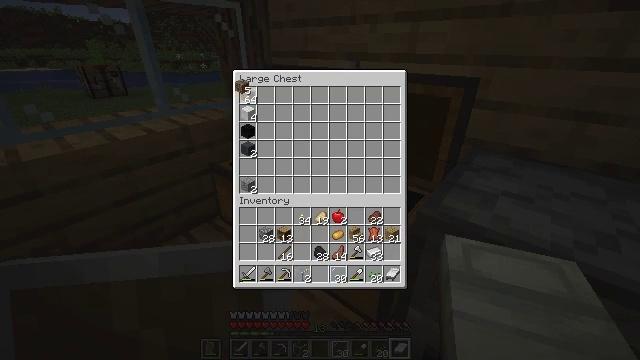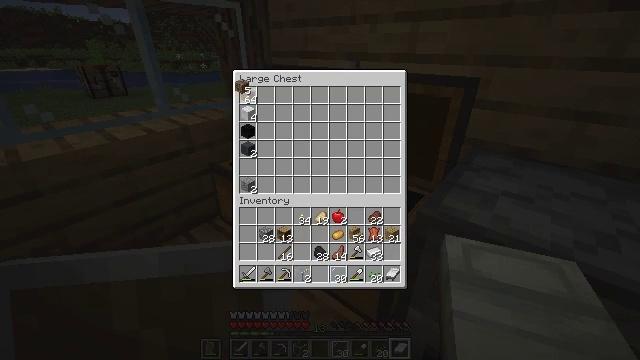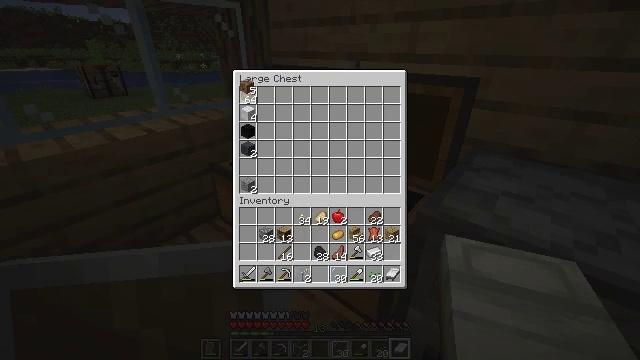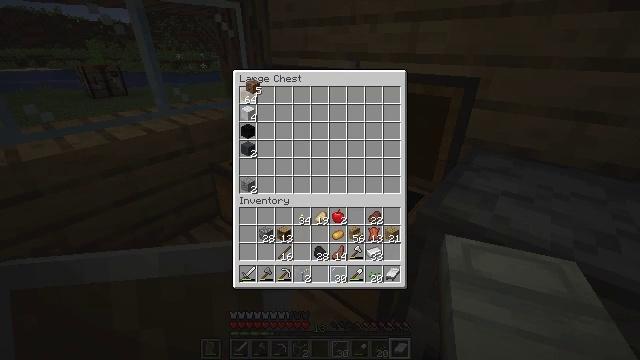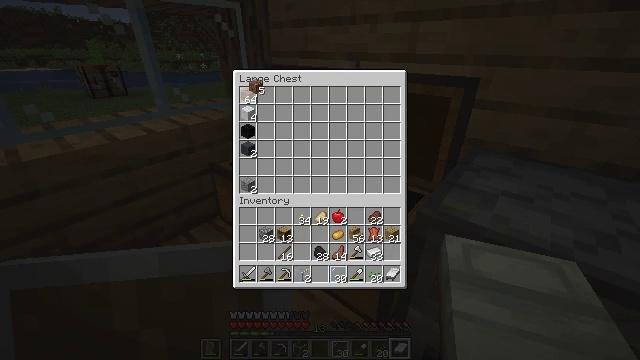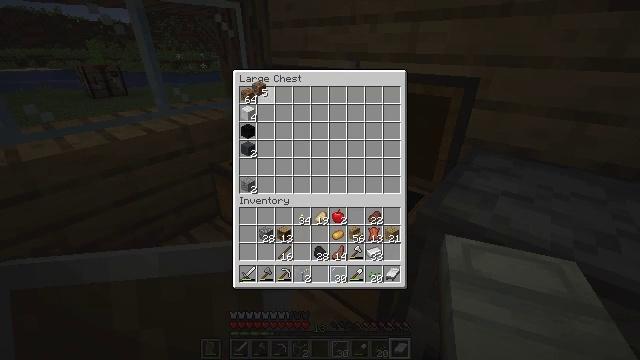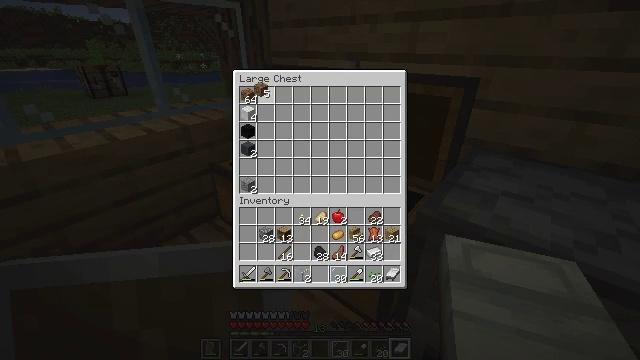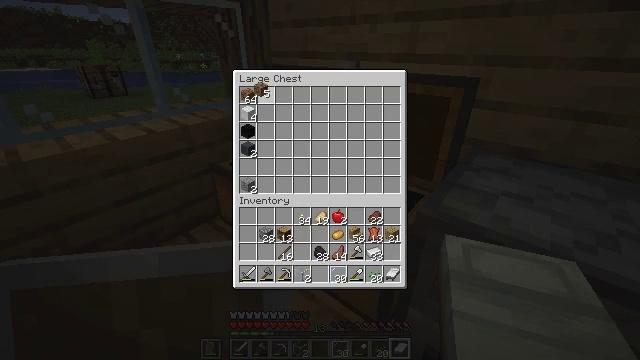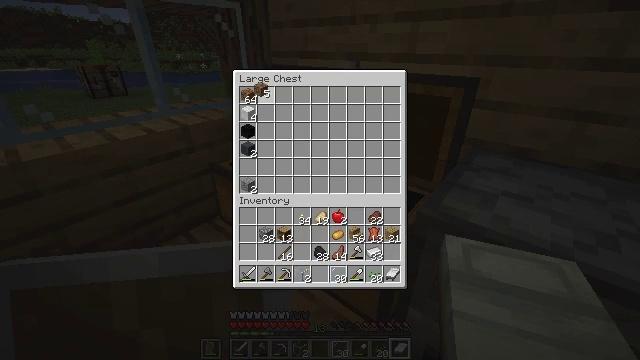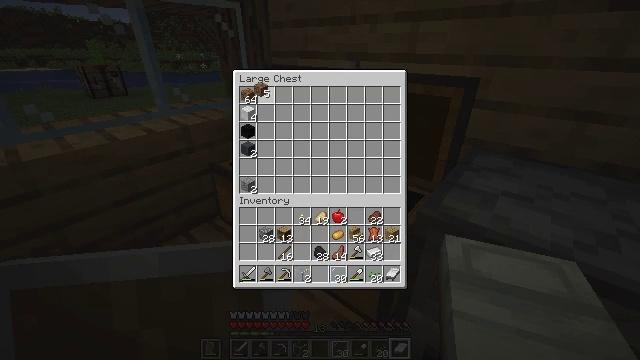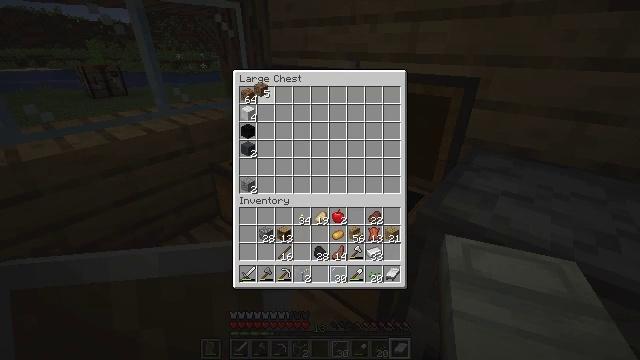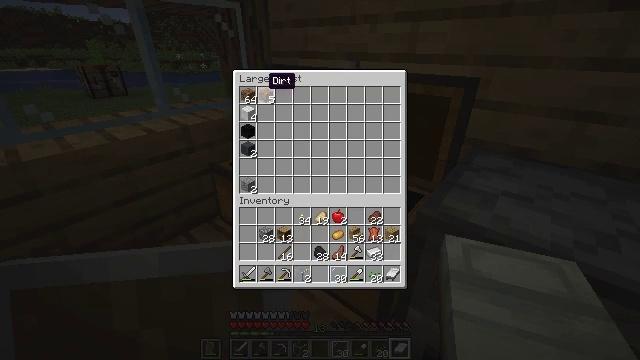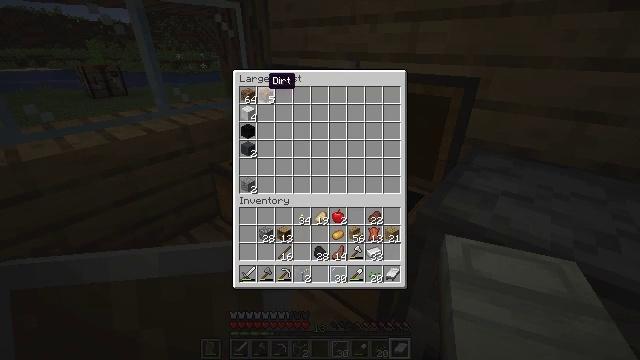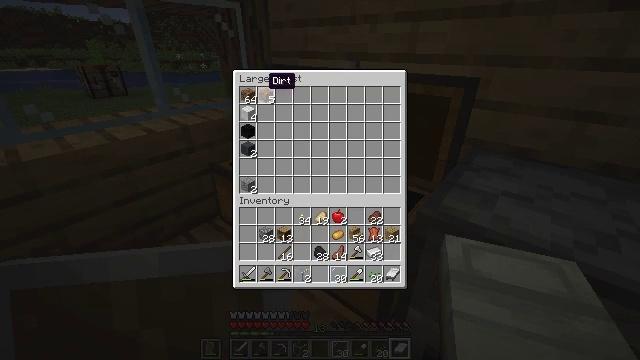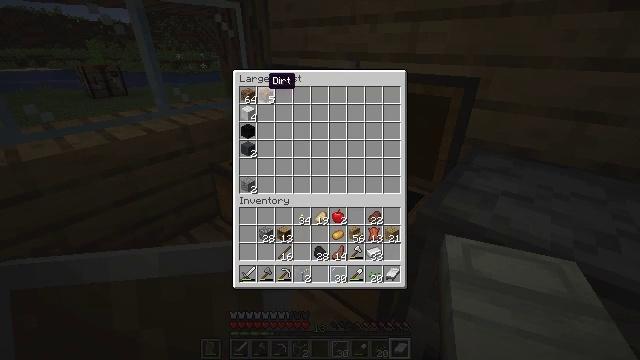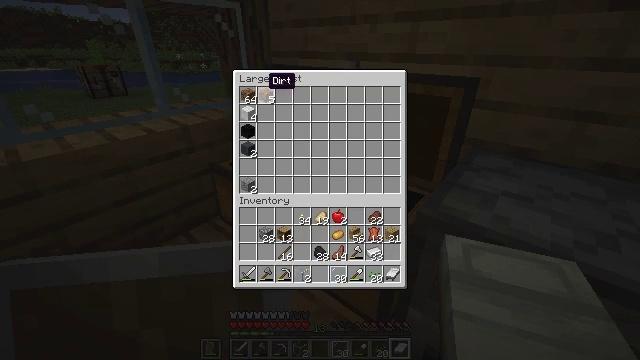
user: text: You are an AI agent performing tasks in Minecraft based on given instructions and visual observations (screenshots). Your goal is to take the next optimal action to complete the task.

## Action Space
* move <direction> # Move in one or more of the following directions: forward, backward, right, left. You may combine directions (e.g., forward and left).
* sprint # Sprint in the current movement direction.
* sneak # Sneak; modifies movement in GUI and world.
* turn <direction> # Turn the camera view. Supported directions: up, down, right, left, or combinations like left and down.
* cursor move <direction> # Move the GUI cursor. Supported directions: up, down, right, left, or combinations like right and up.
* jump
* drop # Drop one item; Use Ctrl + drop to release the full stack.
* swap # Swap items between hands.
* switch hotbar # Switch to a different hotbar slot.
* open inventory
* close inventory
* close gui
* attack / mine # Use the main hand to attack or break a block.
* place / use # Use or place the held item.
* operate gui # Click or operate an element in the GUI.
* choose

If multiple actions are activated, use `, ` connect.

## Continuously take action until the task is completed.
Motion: motion action
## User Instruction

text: Craft an iron hoe using a crafting table.
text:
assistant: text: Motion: no_op
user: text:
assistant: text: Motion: no_op
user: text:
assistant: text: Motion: no_op
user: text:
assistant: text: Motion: no_op
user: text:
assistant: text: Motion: no_op
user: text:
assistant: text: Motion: no_op
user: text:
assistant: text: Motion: no_op
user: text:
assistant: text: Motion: operate gui
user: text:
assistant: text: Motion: operate gui
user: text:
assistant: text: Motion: operate gui
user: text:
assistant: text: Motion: no_op
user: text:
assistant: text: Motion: no_op
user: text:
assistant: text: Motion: no_op
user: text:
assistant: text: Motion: no_op
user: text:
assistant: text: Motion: no_op
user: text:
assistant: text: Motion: no_op
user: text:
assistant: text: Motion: cursor move right and down
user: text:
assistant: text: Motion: cursor move right and down
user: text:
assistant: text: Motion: cursor move right and down
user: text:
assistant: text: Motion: cursor move right and down
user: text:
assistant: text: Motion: cursor move down
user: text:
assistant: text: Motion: cursor move down
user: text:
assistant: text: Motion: no_op
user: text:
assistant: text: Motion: no_op
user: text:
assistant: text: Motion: cursor move left
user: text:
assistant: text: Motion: no_op
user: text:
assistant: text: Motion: no_op
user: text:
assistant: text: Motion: no_op
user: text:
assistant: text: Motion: no_op
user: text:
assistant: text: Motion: no_op